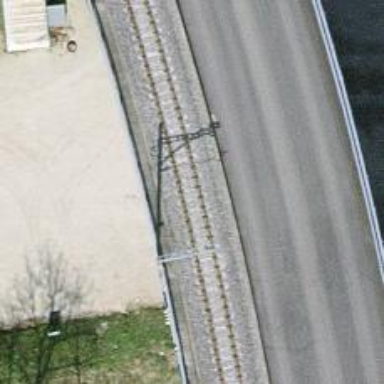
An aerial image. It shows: Narrow-gauge railway bridge with electrified contact lines. It has 1 track and serves as spur line.